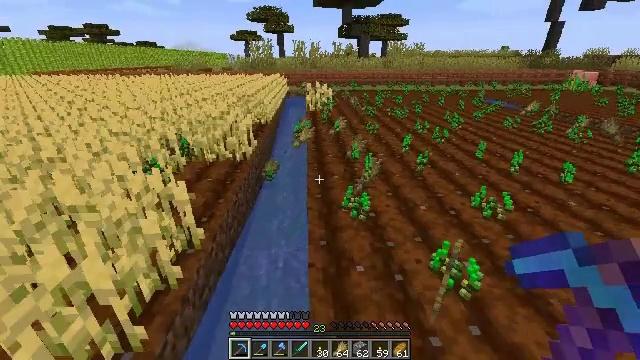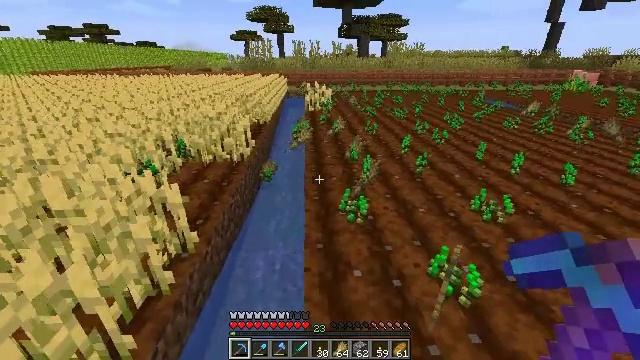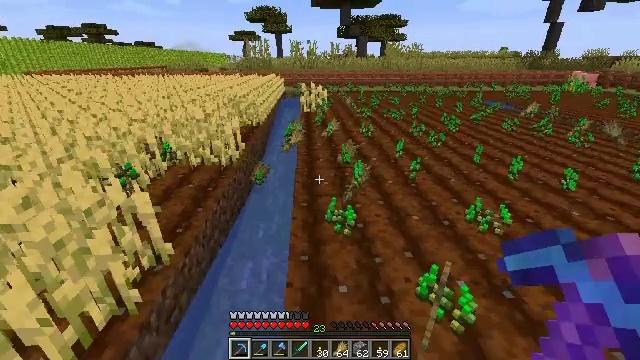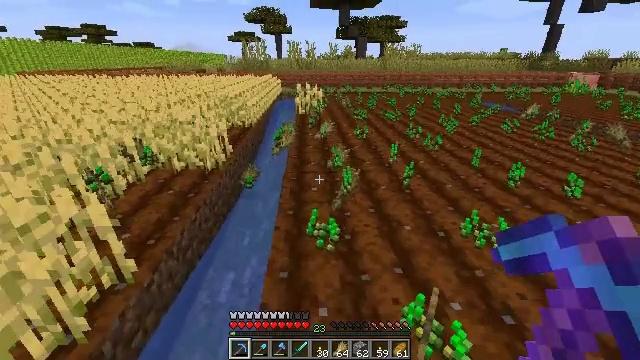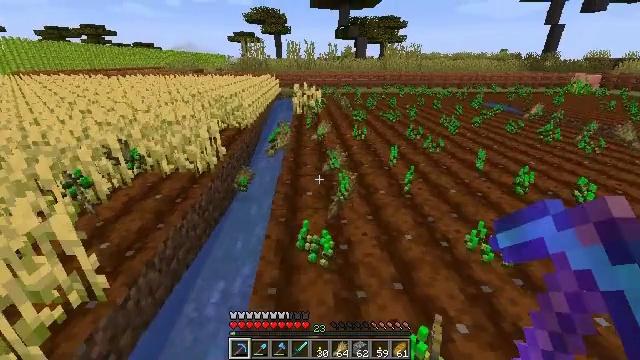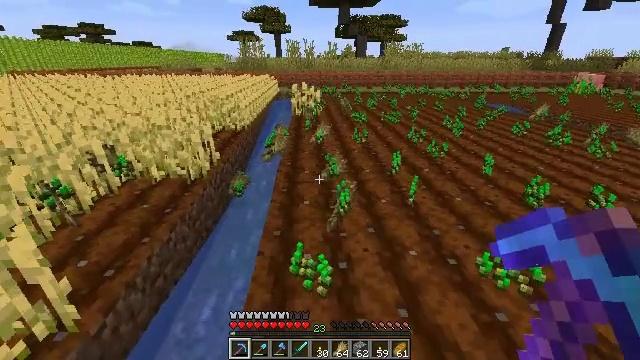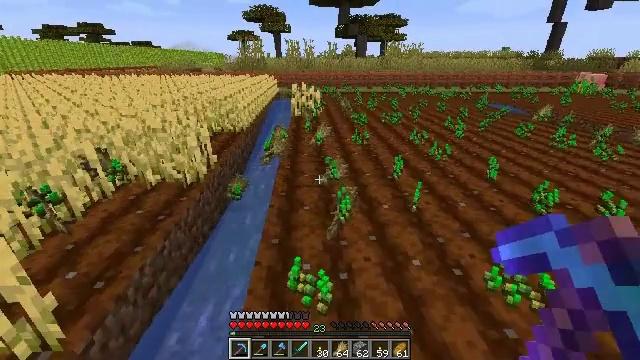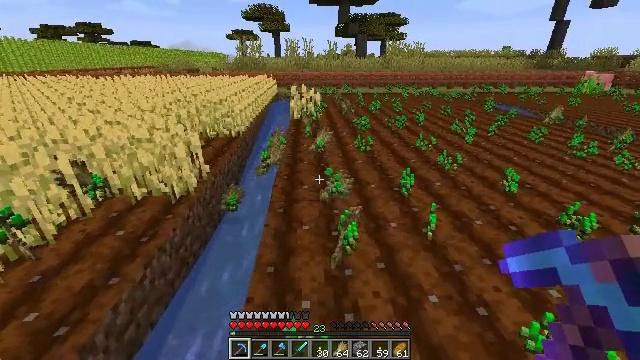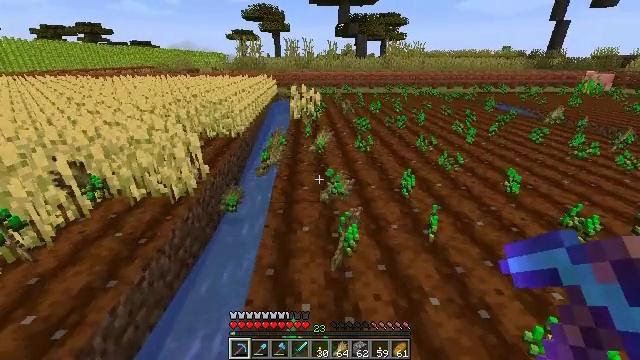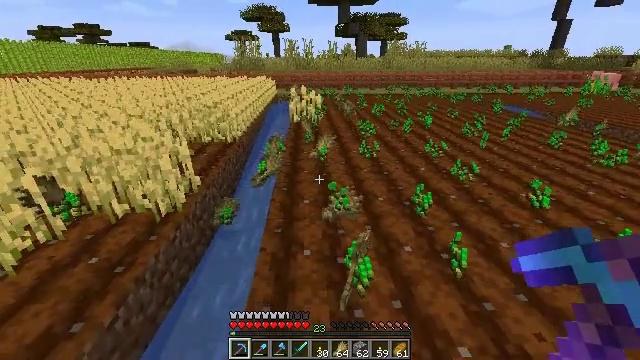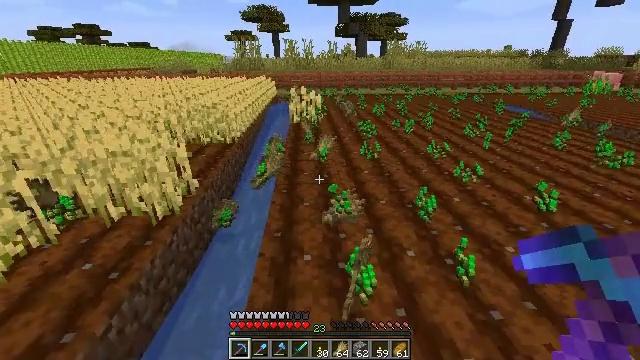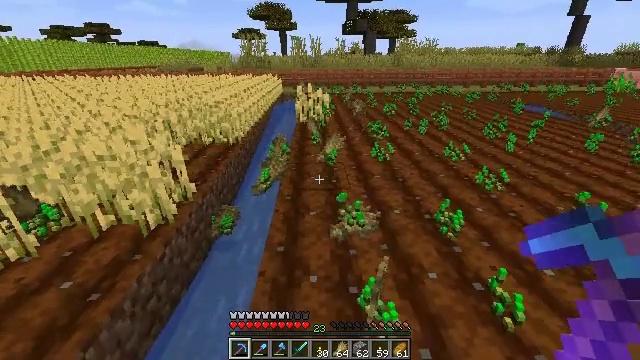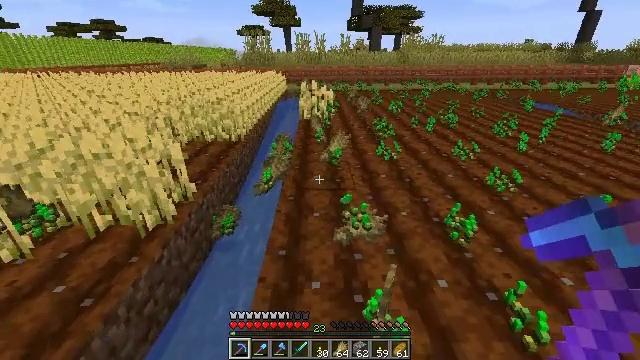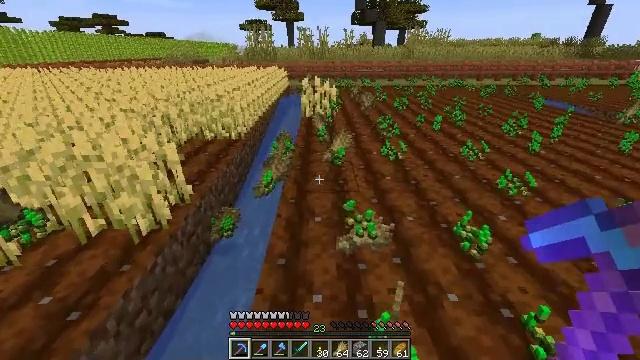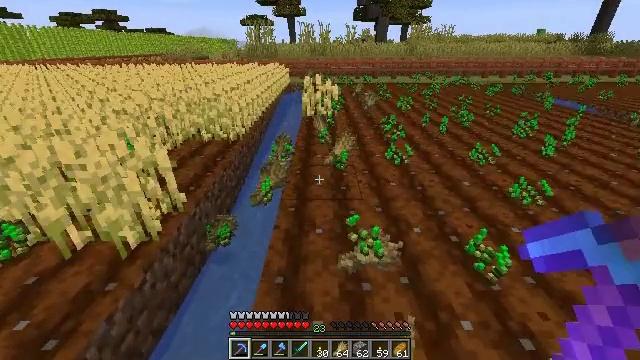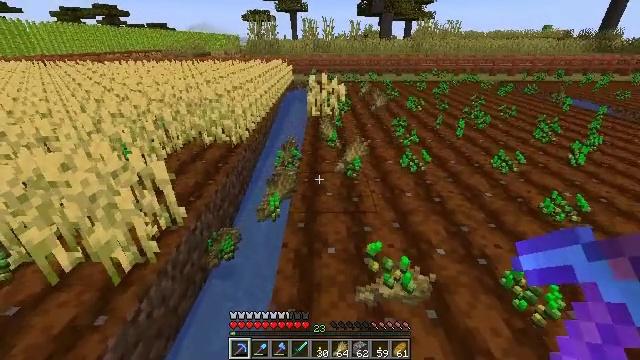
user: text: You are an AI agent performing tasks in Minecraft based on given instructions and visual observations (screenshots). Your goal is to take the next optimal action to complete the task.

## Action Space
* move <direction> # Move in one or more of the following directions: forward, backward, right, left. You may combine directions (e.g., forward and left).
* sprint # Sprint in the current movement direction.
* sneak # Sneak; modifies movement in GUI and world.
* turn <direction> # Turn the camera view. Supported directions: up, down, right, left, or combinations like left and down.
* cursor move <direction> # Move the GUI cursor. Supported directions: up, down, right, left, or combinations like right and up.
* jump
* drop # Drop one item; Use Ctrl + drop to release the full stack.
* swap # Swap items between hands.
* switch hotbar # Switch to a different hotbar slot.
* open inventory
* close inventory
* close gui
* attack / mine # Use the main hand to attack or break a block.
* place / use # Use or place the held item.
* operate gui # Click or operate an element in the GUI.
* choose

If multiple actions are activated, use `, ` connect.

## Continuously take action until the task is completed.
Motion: motion action
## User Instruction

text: Harvest wheat from the field.
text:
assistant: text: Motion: move forward and move right
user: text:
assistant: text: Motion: move forward and move right
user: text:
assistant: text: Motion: move forward
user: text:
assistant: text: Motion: move forward
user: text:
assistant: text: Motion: move forward
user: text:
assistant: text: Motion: move forward
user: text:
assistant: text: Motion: move forward
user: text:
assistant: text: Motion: move forward
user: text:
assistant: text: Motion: move forward
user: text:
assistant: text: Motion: move forward
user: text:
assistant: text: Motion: move forward, turn left
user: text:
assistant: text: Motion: move forward
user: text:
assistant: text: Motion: move forward
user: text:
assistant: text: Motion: move forward and move left
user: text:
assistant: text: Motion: move forward and move left
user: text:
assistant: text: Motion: move forward and move left
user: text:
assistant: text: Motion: move forward and move left
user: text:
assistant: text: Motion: move forward and move left
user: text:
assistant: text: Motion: move forward
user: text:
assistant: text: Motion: move forward
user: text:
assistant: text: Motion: move forward
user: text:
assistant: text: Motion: move forward
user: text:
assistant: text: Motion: move forward
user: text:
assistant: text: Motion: move forward
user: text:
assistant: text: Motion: move forward and move left, turn right and down
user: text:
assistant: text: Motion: move forward and move left, turn right
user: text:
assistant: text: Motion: move forward and move left
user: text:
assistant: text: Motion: move forward, turn right
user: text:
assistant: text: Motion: move forward, turn right
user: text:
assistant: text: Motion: move forward